На гладкой горизонтальной поверхности лежит «двойная гантель»~— система, состоящая из двух лёгких стержней длины $L$, соединённых шарниром массы $2m$. На свободных концах стержней закреплены грузы массы $m$.В этой задаче исследуется движение данной системы при разных условиях.
Часть A. Движение на поверхности (2.0 балла) В начальный момент грузы и шарнир лежат на одной прямой. В некоторой момент один из стержней начинают вращать с постоянной угловой скоростью $\omega$, причём груз на его конце всё время неподвижен. В этой части задачи необходимо найти угловую скорость вращения второго стержня в разные моменты движения. Считайте известным, что угловая скорость - векторная величина,направленная перпендикулярно плоскости движения( для первого стержня она сонаправлена с осью $OZ$ и равна $\vec\omega$).Также считайте известным закон сложения угловых скоростей $$\vec\omega=\vec\omega_{отн}+\vec\omega_{пер} $$ где $\vec\omega_{пер}$ - угловая скорость вращающейся системы отсчёта, $\vec\omega_{отн}$ - угловая скорость движения относительно вращающейся системы отсчёта.
Найдите вектор угловой скорости второго стержня в начальный момент времени. Ответ выразите через $\vec\omega$. Перейдём во вращающуюся систему отсчёта, связанную с первым стержнем. Во вращающейся системе отсчёта на груз второго стержня в плоскости движения помимо силы его натяжения действуют центробежная и Кориолисова силы. Влияние Кориолисовой силы в данной задаче учитывать не нужно,поскольку она перпендикулярна скорости груза и не меняет его кинетическую энергию.Напомним выражение для центробежной силы $$\vec{F_{цб}}=m{\omega}^2\vec{r} $$ где $\vec{r}$ - радиус-вектор груза во вращающейся системы отсчёта, проведённый из начала координат.
В начальный момент времени найдите вектор угловой скорости $\vec\omega_{отн_0}$второго стержня в системе отсчёта, связанной с первым стержнем. Ответ выразите через $\vec\omega$
Найдите потенциальную энергию груза в поле центробежной силы на расстоянии $r$ от оси вращения с точностью до произвольной постоянной. Ответ выразите через $m$, $\omega$, $r$.
Пусть второй стержень повернулся на угол $\varphi$ относительно первого. Найдите его угловую скорость $\omega_{отн}$ в данном положении. Ответ выразите через $\omega$ и $\varphi$. Теперь вам предстоит скорость груза в неподвижной системе отсчёта. Используйте закон сложения скоростей для вращающихся систем отсчёта.
Часть B. Движение в вертикальной плоскости(4.2 балла) В этой части задачи в начальный момент времени грузы и шарнир находятся на одной прямой и шарниру сообщается скорость $v_0$, направленная вертикально вверх. Вам предлагается исследовать дальнейшее движение такой системы. Пусть в некоторый момент времени стержни образуют угол $\varphi$ с горизонтом. Ось $OX$ направлена горизонтально, а ось $OY$ - вертикально вверх.
Найдите скорость груза в неподвижной системе отсчёта. Ответ выразите через $\omega$, $L$, $\varphi$.
Обозначим силу натяжения стержней за $T$ $$ $$ $$ $$ $$ $$ $$ $$ Найдите ускорения грузов $a_{1л}$,$a_{1п}$ в проекции на ось $OX$ и ускорение шарнира $a_2$ в проекции на ось $OY$.Ответы выразите через $m$.$g$.$T$ и $\varphi$.
В указанном положении найдите скорости грузов $v_1$ и скорость шарнира $v_2$.
Запишите уравнение движения шарнира относительно любого из грузов,связывающее $v_1$,$v_2$,$a_1$,$a_2$,$L$ и $\varphi$
Найдите силу натяжения $T$ из уравнения,полученного в пункте $B3$.Ответ выразите через $m,{v_0},g,L,{\varphi}$
Предположим, что в некоторый момент грузы отрываются от поверхности. $$ $$ $$ $$ $$ $$ $$ $$ Найдите значение угла $\varphi_{отр}$ в этот момент времени.
Часть C.Грузы в лёгких упругих оболочках(3.8 балла) Данная часть задачи является фактическим продолжением предыдущей.Отличие состоит в том, что теперь грузы находятся в центрах лёгких упругих оболочек радиуса $R<{L}$.Предполагается, что скорость $v_0$ шарнира достаточна для того, чтобы в части $B$ грузы оторвались от поверхности.Обозначим за ${\varphi_0}$ угол стержней с горизонтом в момент касания оболочек.
Найдите минимальное значение $v_0$, при котором грузы оторвутся от поверхности и значение угла $\varphi' $ в момент отрыва
При каких значениях $R$ столкновение оболочек происходит раньше их отрыва от поверхности под действием стержней? Ответ выразите через $L$,$\varphi_{отр}$, В дальнейшем считайте, что условие на $R$, полученное в предыдущем пункте выполняется.
Пусть сразу после столкновения проекции скорости груза на оси $OX$ и $OY$ равны $v_{1x}$ и $v_{1y}$ соответственно. $$ $$ $$ $$ $$ $$ $$ $$ Выразите проекцию скорости шарнира на вертикальную ось $v_{2y}$ через $v_{1x}$,$v_{1y}$ и ${\varphi_0}$.
Найдите скорость шарнира $v_2$ сразу после соударения. Ответ выразите через ${v_0},g,{L},R$
Найдите модуль скоростей грузов $v_1$ сразу после соударения.Ответ выразите через ${v_0},g,{L},R$
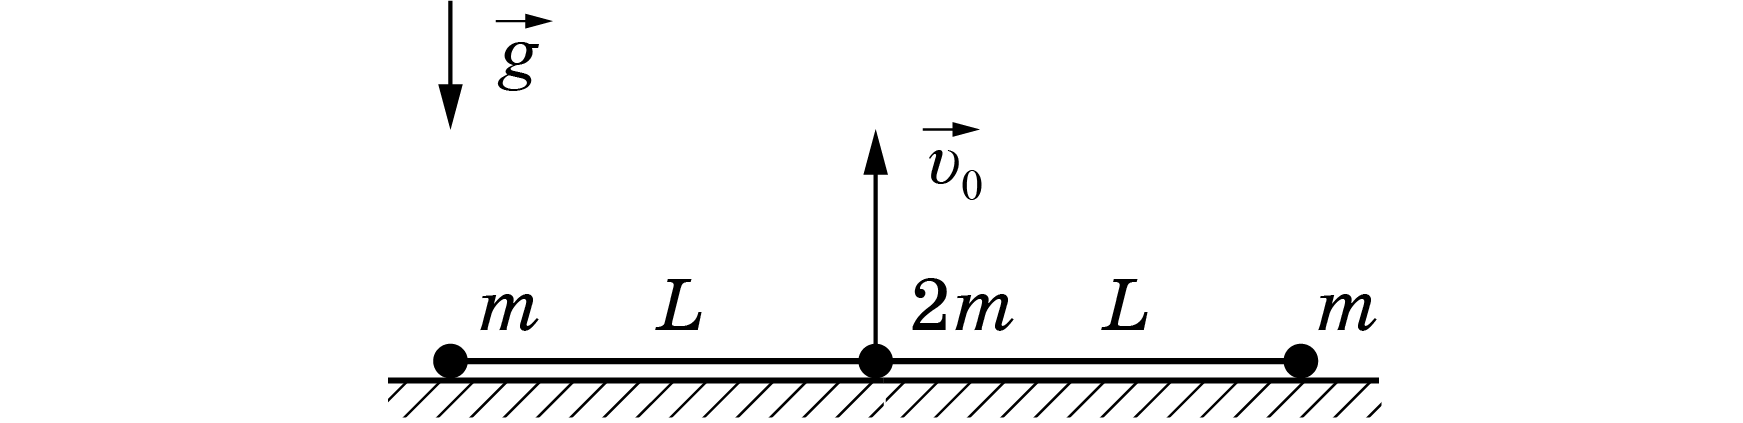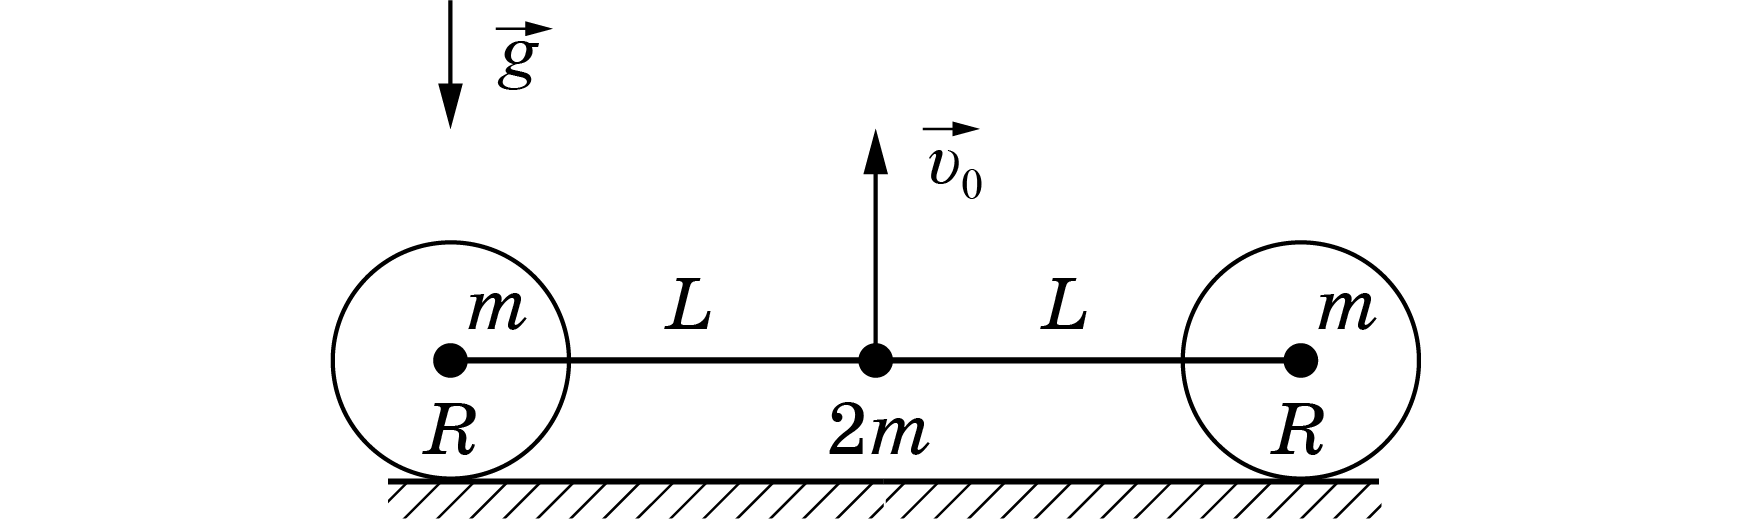
Найдите вектор угловой скорости второго стержня в начальный момент времени. Ответ выразите через $\vec\omega$.
Решение: В момент начала вращения шарик на конце второго стержня неподвижен. Поэтому стержни начинают вращаться в противоположных направлениях. Поскольку шарики покоятся и длины стержней одинаковы $$\vec{\omega}_2=-\vec{\omega}_1 $$

В начальный момент времени найдите вектор угловой скорости $\vec\omega_{отн_0}$второго стержня в системе отсчёта, связанной с первым стержнем. Ответ выразите через $\vec\omega$
Решение: Из закона сложения угловых скоростей $$\vec{\omega}_{отн}=\vec{\omega}_2-\vec{\omega}_1 $$ Комбинируя равенство с результатом пункта $A1$ $$\vec{\omega}_{отн}=-2\vec{\omega} $$

Найдите потенциальную энергию груза в поле центробежной силы на расстоянии $r$ от оси вращения с точностью до произвольной постоянной. Ответ выразите через $m$, $\omega$, $r$.
Решение: Потенциальная энергия может быть получена как потенциальная энергия пружины с коэффициентом жёсткости $-m{\omega}^2$. Отсюда $$W_p=-\frac{m{\omega}^2r^2}{2}+C $$ В дальнейшем константу будем считать равной нулю.

Пусть второй стержень повернулся на угол $\varphi$ относительно первого. Найдите его угловую скорость $\omega_{отн}$ в данном положении. Ответ выразите через $\omega$ и $\varphi$.
Решение: Как и говорилось ранее, сила Кориолиса не меняет кинетическую энергию системы. Тогда в системе выполняется закон сохранения механической энергии $$W_k+W_p=E $$ В начальный момент времени $$2m{\omega}^2L^2=W_k $$ $$-2m{\omega}^2L^2=W_p $$ Таким образом $$E=0 $$ В произвольный момент времени $$W_k=\frac{m{\omega_{отн}}^2L^2}{2} $$ $$W_p=-2m{\omega}^2L^2\cos^2\left(\frac{\varphi}{2}\right) $$ Откуда $$\vec{\omega}_{отн}=-2\vec{\omega}\cos\left(\frac{\varphi}{2}\right) $$

Найдите скорость груза в неподвижной системе отсчёта. Ответ выразите через $\omega$, $L$, $\varphi$.
Решение: Одна составляющая скорости будет направлена вдоль второго стержню, а другая - перпендикулярно ему. Получим $$v_1={\omega}L\sin(\varphi) $$ $$v_2={\omega}L(1+\cos(\varphi))-{\omega_{отн}}L $$ Для квадрата скорости получим $$v^2={v_1}^2+{v_2}^2=(2\omega{L})^2\left(\left(\cos^2\left(\frac{\varphi}{2}\right)-\cos\left(\frac{\varphi}{2}\right)\right)^2+\sin^2\left(\frac{\varphi}{2}\right)\cos^2\left(\frac{\varphi}{2}\right)\right) $$ Откуда после простых преобразований $$v=2{\omega}L\sqrt{2\left(\cos^2\left(\frac{\varphi}{2}\right)-\cos^3\left(\frac{\varphi}{2}\right)\right)} $$

Обозначим силу натяжения стержней за $T$  $$  $$  Найдите ускорения грузов $a_{1л}$,$a_{1п}$ в проекции на ось $OX$ и ускорение шарнира $a_2$ в проекции на ось $OY$.Ответы выразите через $m$.$g$.$T$ и $\varphi$.
Решение: $$a_{1лx}=\frac{T\cos(\varphi)}{m} $$ $$a_{1пx}=-\frac{T\cos(\varphi)}{m} $$ $$a_{2y}=-\left(\frac{T\sin(\varphi)}{m}+g\right) $$

В указанном положении найдите скорости грузов $v_1$ и скорость шарнира $v_2$.
Решение: Из закона сохранения механической энергии $$\frac{2m}{2}({v_1}^2+{v_2}^2)=2m\left(\frac{{v_0}^2}{2}-gL\sin(\varphi)\right) $$ Уравнение кинематической связи $${v_1}={v_2}\tan(\varphi) $$ Откуда $$v_1=\sqrt{{v_0}^2-2gL\sin(\varphi)}\sin(\varphi) $$ $$v_2=\sqrt{{v_0}^2-2gL\sin(\varphi)}\cos(\varphi) $$

Запишите уравнение движения шарнира относительно любого из грузов,связывающее $v_1$,$v_2$,$a_1$,$a_2$,$L$ и $\varphi$
Решение: Относительно грузов шарнир движется по окружности. Отсюда $$\frac{v^2_{отн}}{L}={a_{1лx}}\cos(\varphi)-{a_{2y}}\sin(\varphi) $$ Поскольку скорости шарнира и грузов перпендикулярны $$v^2_{отн}={v_1}^2+{v_2}^2 $$ и окончательно $$\frac{{v_1}^2+{v_2}^2}{L}={a_{1лx}}\cos(\varphi)-{a_{2y}}\sin(\varphi) $$

Найдите силу натяжения $T$ из уравнения,полученного в пункте $B3$.Ответ выразите через $m,{v_0},g,L,{\varphi}$
Решение: Комбинируя результаты первых трёх пунктов $$\left(\frac{{v_0}^2}{L}-2g\sin(\varphi)\right)=\frac{T}{m}+g\sin(\varphi) $$ откуда $$T=m\left(\frac{{v_0}^2}{L}-3g\sin(\varphi)\right) $$

Предположим, что в некоторый момент грузы отрываются от поверхности.  $$  $$  Найдите значение угла $\varphi_{отр}$ в этот момент времени.
Решение: Условие, при котором грузы отрываются от поверхности $$T\sin(\varphi)=mg $$ Подставляя ответ на пункт $B4$ $$m\left(\frac{{v_0}^2}{L}-3g\sin(\varphi)\right)\sin(\varphi)=mg $$ откуда $$3\sin^2(\varphi)-\frac{{v_0}^2}{gL}\sin(\varphi)+1=0 $$ Найдём корни квадратного уравнения $$\sin(\varphi)=\frac{\frac{{v_0}^2}{gL}\pm\sqrt{\left(\frac{{v_0}^2}{gL}\right)^2-12}}{6} $$ Первым достигается меньший корень, а потому окончательный ответ $$\sin(\varphi)=\frac{\frac{{v_0}^2}{gL}-\sqrt{\left(\frac{{v_0}^2}{gL}\right)^2-12}}{6} $$

Найдите минимальное значение $v_0$, при котором грузы оторвутся от поверхности и значение угла $\varphi' $ в момент отрыва
Решение: Дискриминант квадратного уравнения должен быть неотрицателен, откуда $$v_0\geq{\sqrt{2\sqrt{3}gL}} $$ Минимум достигается в случае нулевого дискриминанта, поэтому $$sin(\varphi_{max})=\frac{1}{\sqrt{3}} $$

При каких значениях $R$ столкновение оболочек происходит раньше их отрыва от поверхности под действием стержней? Ответ выразите через $L$,$\varphi_{отр}$,
Решение: Условие, при котором столкновение произойдёт раньше отрыва $$R\geq{L}\cos(\varphi) $$

Пусть сразу после столкновения проекции скорости груза на оси $OX$ и $OY$ равны $v_{1x}$ и $v_{1y}$ соответственно.  $$  $$  Выразите проекцию скорости шарнира на вертикальную ось $v_{2y}$ через $v_{1x}$,$v_{1y}$ и ${\varphi_0}$.
Решение: Груз движется по окружности относительно шарнира, поэтому $$\pm{v_{1x}}=(v_{1y}-v_{2y})\tan(\varphi_0) $$ $$v_{2y}=v_{1y}\pm{\frac{v_{1x}}{\tan(\varphi_0)}} $$

Найдите скорость шарнира $v_2$ сразу после соударения. Ответ выразите через ${v_0},g,{L},R$
Решение: Решим задачу в системе отсчёта центра масс. Пусть $v_x$ и $v_y$ - модуль относительной скорости грузов и модуль скорости груза относительно шарнира по вертикали соответственно. Тогда выражение для кинетической энергии в системе отсчёта центра масс следующее $$\frac{m{v_x}^2}{4}+\frac{m{v_y}^2}{2}=W_k $$ После соударения это также выполняется. $$ $$ Из уравнения кинематической связи $$\frac{v_x}{v_y}=tg(\varphi_0) $$ Сразу после соударения это соотношение также выполняется. Поэтому, из закона сохранения энергии следует, что после соударения модули относительных скоростей остаются постоянными. Это говорит о том, что грузы обмениваются друг с другом горизонтальными составляющими скоростей, а шарнир обменивается с ними вертикальными составляющими скоростей. Таким образом, при соударении шарнир останавливается. $$v_{2}=0 $$

Найдите модуль скоростей грузов $v_1$ сразу после соударения.Ответ выразите через ${v_0},g,{L},R$
Решение: Вся кинетическая энергия переходит к грузам. Из закона сохранения энергии получаем ответ $$v_{1}=\sqrt{{v_0}^2-2g\sqrt{L^2-R^2}} $$
Темы:
T, Механика, Динамика, ЗСЭ, Движение связанных тел, Гантель, 2021, Сборы XY, X